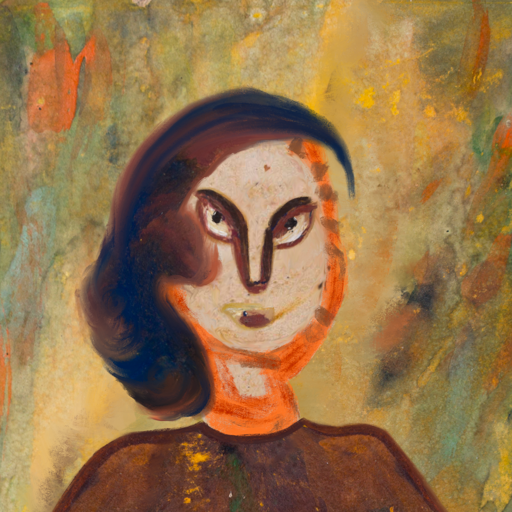
Background: Comrade, Head And Neck Front: Rupkatha, Face Front: After_Raid, Bust: Comrade, Hair Front: Mother_And_Son_Son, Head Accessory: Blank, Second Necklace: Blank, Necklace: Blank, Baby: Blank